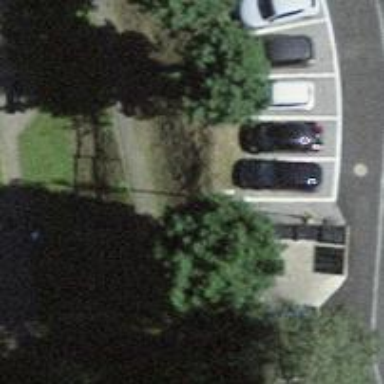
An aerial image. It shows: Charging station.